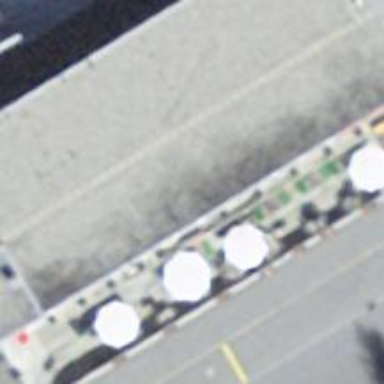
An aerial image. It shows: Restaurant.